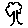
Label: tree